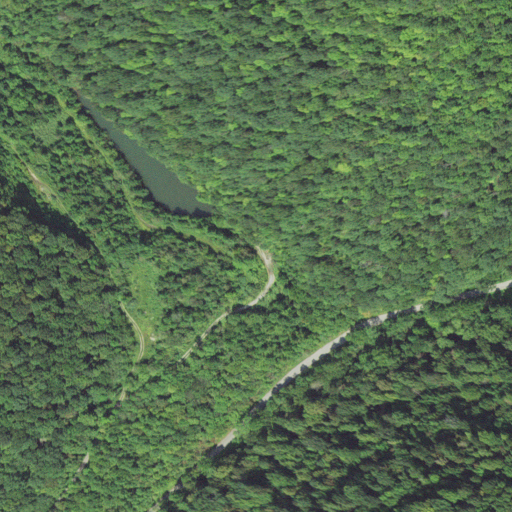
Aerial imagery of valley in West Virginia named Riffle Hollow containing deciduous forest and shrub